Interaction volume radius: 5 \u00c5
Interaction volume height: 30 \u00c5
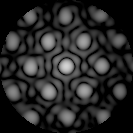
Disorder parameter: 0.2343